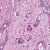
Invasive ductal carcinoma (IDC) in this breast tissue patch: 1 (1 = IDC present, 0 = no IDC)